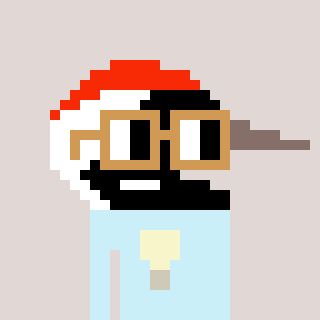
a pixel art character with square brown glasses, a crane-shaped head and a cold-colored body on a warm background